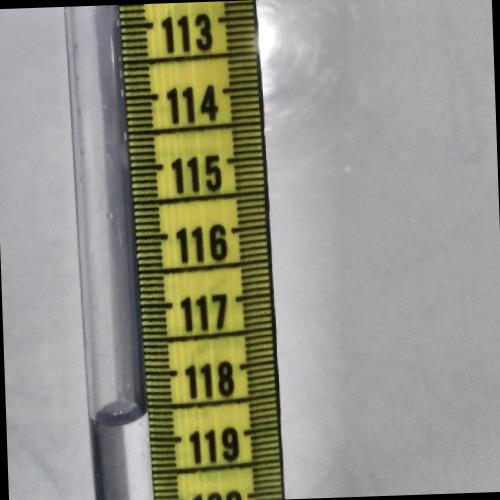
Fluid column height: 118.6 cm